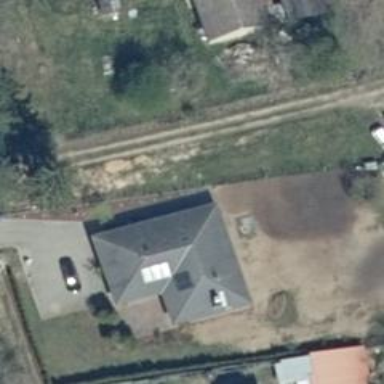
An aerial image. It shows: Driveway.